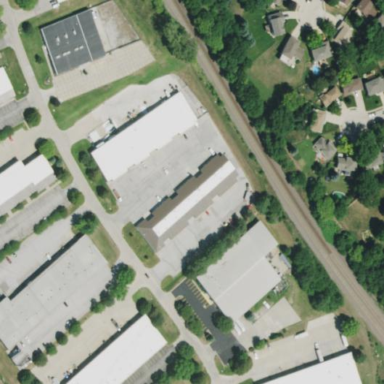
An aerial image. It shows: Industrial building.